Question: In my application T have custom ListView with 2 buttons.Now what I want is when user clicks on a particular button in the ListView an async task is called which sends the few parameters to the server.The parameters are comming from the ArrayList.Now how will I come to know which button was clicked from the ListView and also at that particular position the same data should be sent from the ArrayList.
CustomAdapter.Java
'''
public class SearchJobsCustomList extends BaseAdapter implements View.OnClickListener {
Context c;
ArrayList<HashMap<String, String>> data;
HashMap<String, String> resultp = new HashMap<String, String> ();
public SearchJobsCustomList(Context c, ArrayList<HashMap<String, String>> data) {
super ();
this.c = c;
this.data = data;
}
@Override
public int getCount() {
return data.size ();
}
@Override
public Object getItem(int i) {
return null;
}
@Override
public long getItemId(int i) {
return 0;
}
@Override
public View getView(int i, View view, ViewGroup viewGroup) {
if (view == null) {
view = LayoutInflater.from (c).inflate (R.layout.custom_search_jobs_lists, viewGroup, false);
resultp = data.get (i);
view.setTag (resultp);
TextView JobCode = (TextView) view.findViewById (R.id.tv_job_code);
TextView Category = (TextView) view.findViewById (R.id.tv_name);
TextView ExpYrs = (TextView) view.findViewById (R.id.tv_exp_yrs);
TextView ExpMnths = (TextView) view.findViewById (R.id.tv_exp_mnths);
TextView Date = (TextView) view.findViewById (R.id.tv_date);
Button bestCandidate = (Button) view.findViewById (R.id.bt_best_candidates);
Button appliedJobs = (Button) view.findViewById (R.id.bt_applied_jobs);
bestCandidate.setOnClickListener (this);
appliedJobs.setOnClickListener (this);
if (resultp.get ("counts").equals (0)) {
bestCandidate.setFocusable (false);
bestCandidate.setText (0);
} else {
bestCandidate.setText (resultp.get ("counts"));
}
if (resultp.get ("applied").equals (0)) {
appliedJobs.setFocusable (false);
appliedJobs.setText (0);
} else {
appliedJobs.setText (resultp.get ("applied"));
}
JobCode.setText (resultp.get ("code"));
Category.setText (resultp.get ("category"));
ExpYrs.setText (resultp.get ("minExp"));
ExpMnths.setText (resultp.get ("maxExp"));
Date.setText (resultp.get ("postedOn"));
}
return view;
}
@Override
public void onClick(View view) {
switch (view.getId ()){
case R.id.bt_best_candidates:
BestCandidateDisplay display=new BestCandidateDisplay ();
display.execute ();
}
}
public class BestCandidateDisplay extends AsyncTask<String,String,String>{
@Override
protected String doInBackground(String... strings) {
String response= HttpRequest.post ("https://beta135.hamarisuraksha.com/web/WebService/HsJobService.asmx/GetBestCandidates").send ("Vendor_IEntity_Code=" + "&IJob_Req_ID=" + resultp.get ("reqId") + "&IJob_Requestor_ID=" + resultp.get ("iReqId") + "&Mode=" + "TTL").body ();
return null;
}
}
}
'''
List Image

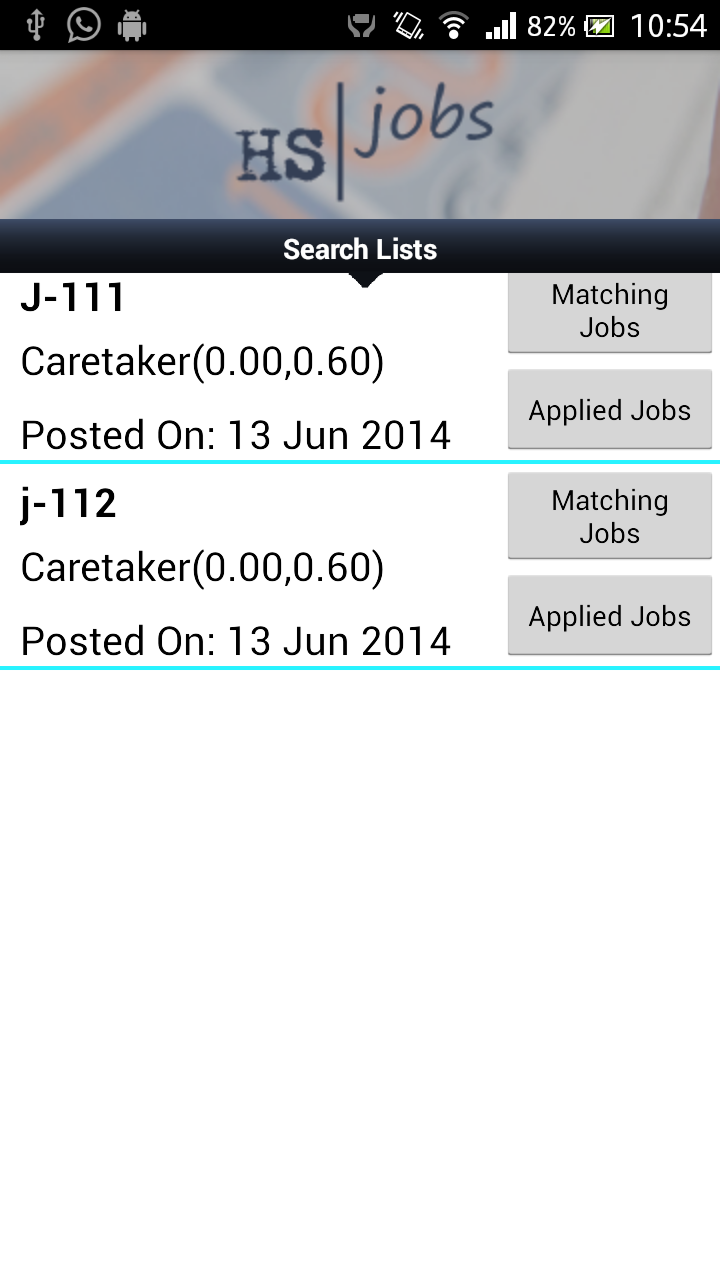
Answer: '''
Try this way,hope this will help you to solve your problem.
public class SearchJobsCustomList extends BaseAdapter{
Context context;
ArrayList<HashMap<String, String>> data;
public SearchJobsCustomList(Context context, ArrayList<HashMap<String, String>> data) {
super ();
this.context = context;
this.data = data;
}
@Override
public int getCount() {
return data.size ();
}
@Override
public Object getItem(int i) {
return null;
}
@Override
public long getItemId(int i) {
return 0;
}
@Override
public View getView(final int i, View view, ViewGroup viewGroup) {
ViewHolder holder;
if (view == null) {
holder = new ViewHolder();
view = LayoutInflater.from(context).inflate(R.layout.custom_search_jobs_lists, null, false);
holder.JobCode = (TextView) view.findViewById(R.id.tv_job_code);
holder.Category = (TextView) view.findViewById(R.id.tv_name);
holder.ExpYrs = (TextView) view.findViewById(R.id.tv_exp_yrs);
holder.ExpMnths = (TextView) view.findViewById(R.id.tv_exp_mnths);
holder.Date = (TextView) view.findViewById(R.id.tv_date);
holder.bestCandidate = (Button) view.findViewById(R.id.bt_best_candidates);
holder.appliedJobs = (Button) view.findViewById(R.id.bt_applied_jobs);
view.setTag(holder);
}else{
holder = (ViewHolder) view.getTag();
}
if (data.get(i).get("counts").equals("0")) {
holder.bestCandidate.setFocusable (false);
holder.bestCandidate.setText (0);
} else {
holder.bestCandidate.setText (data.get(i).get("counts"));
}
if (data.get(i).get("applied").equals("0")) {
holder.appliedJobs.setFocusable (false);
holder.appliedJobs.setText (0);
} else {
holder.appliedJobs.setText (data.get(i).get ("applied"));
}
holder.JobCode.setText (data.get(i).get("code"));
holder.Category.setText (data.get(i).get("category"));
holder.ExpYrs.setText (data.get(i).get("minExp"));
holder.ExpMnths.setText (data.get(i).get("maxExp"));
holder.Date.setText (data.get(i).get("postedOn"));
holder.appliedJobs.setOnClickListener(new View.OnClickListener() {
@Override
public void onClick(View v) {
HashMap<String,String> row = data.get(i);
BestCandidateDisplay display=new BestCandidateDisplay ();
display.execute(row.get("reqId"), row.get("reqId"));
}
});
holder.appliedJobs.setOnClickListener(new View.OnClickListener() {
@Override
public void onClick(View v) {
HashMap<String,String> row = data.get(i);
BestCandidateDisplay display=new BestCandidateDisplay ();
display.execute(row.get("reqId"),row.get("reqId"));
}
});
return view;
}
class ViewHolder {
TextView Category;
TextView ExpYrs;
TextView ExpMnths;
TextView Date;
TextView JobCode;
Button bestCandidate;
Button appliedJobs;
}
}
public class BestCandidateDisplay extends AsyncTask<String,String,String> {
@Override
protected String doInBackground(String... strings) {
String response= HttpRequest.post("https://beta135.hamarisuraksha.com/web/WebService/HsJobService.asmx/GetBestCandidates").send ("Vendor_IEntity_Code=" + "&IJob_Req_ID=" +strings[0]+ "&IJob_Requestor_ID=" +strings[1]+ "&Mode=" + "TTL").body ();
return null;
}
}
'''